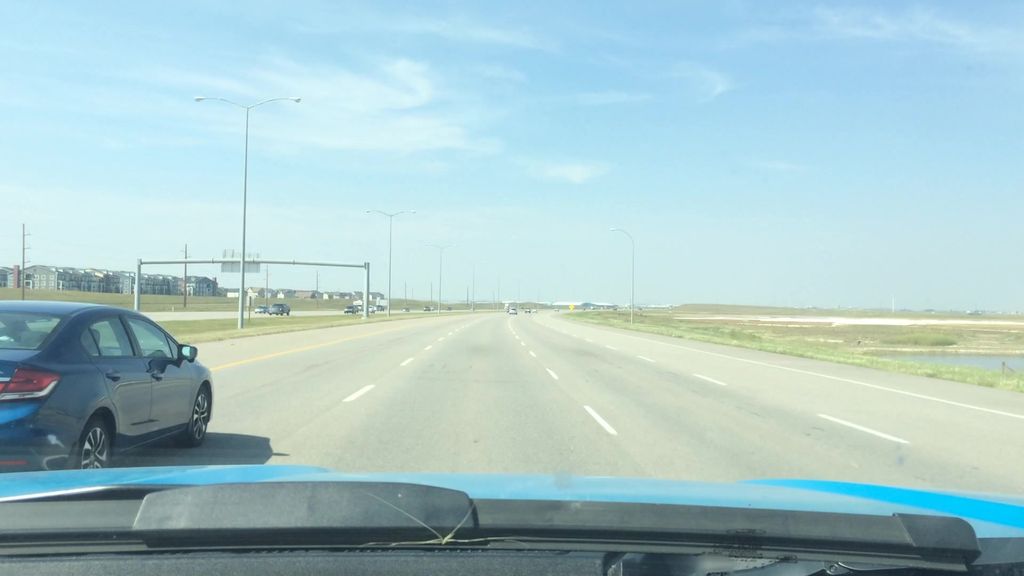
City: calgary